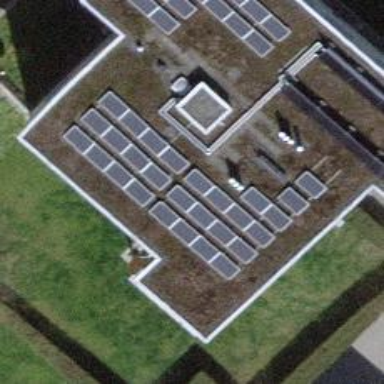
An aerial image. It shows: Solar power generator with photovoltaic panels.